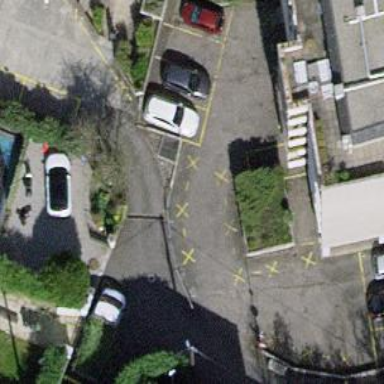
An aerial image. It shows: Parking aisle designated as service road.